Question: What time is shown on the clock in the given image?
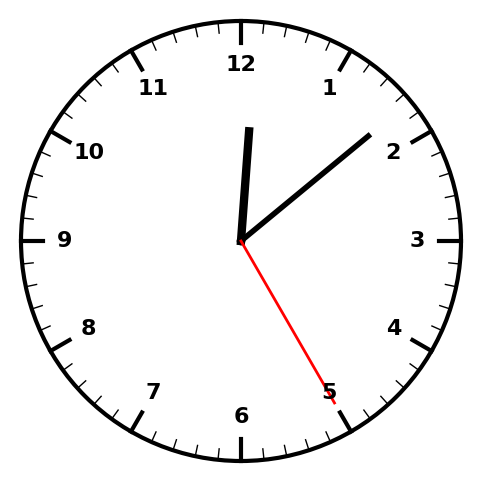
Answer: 12:08:25